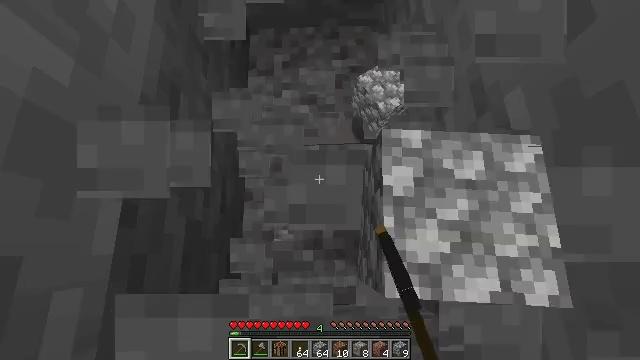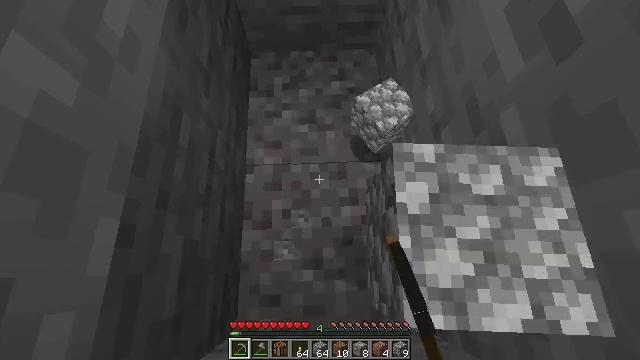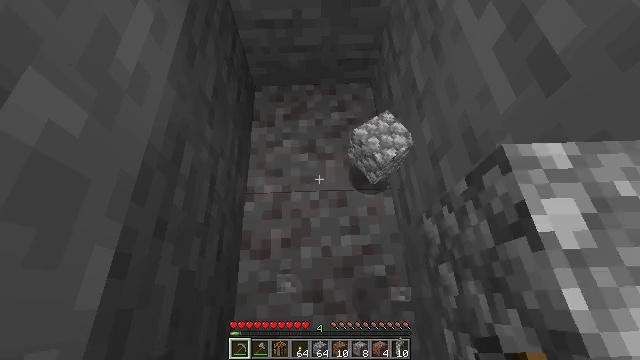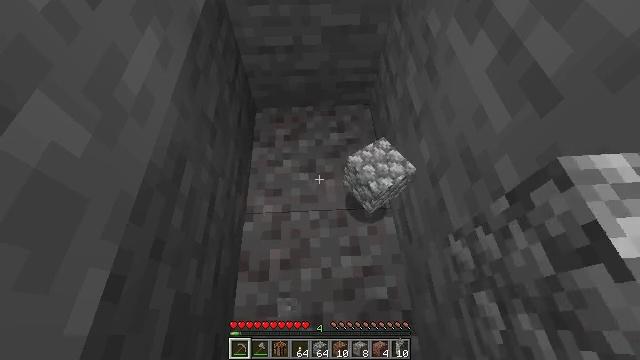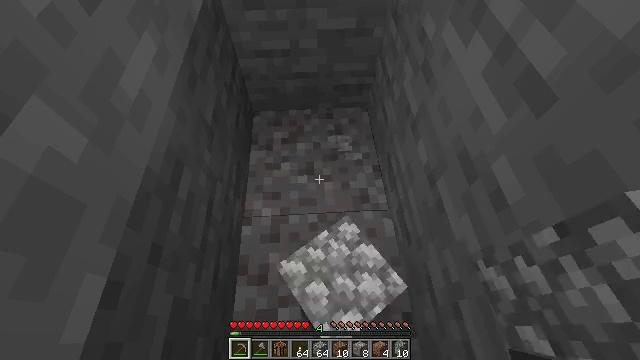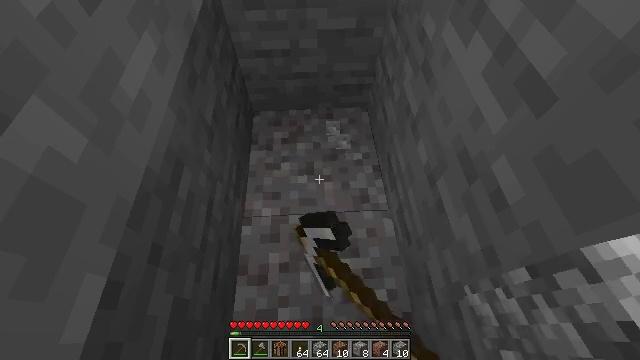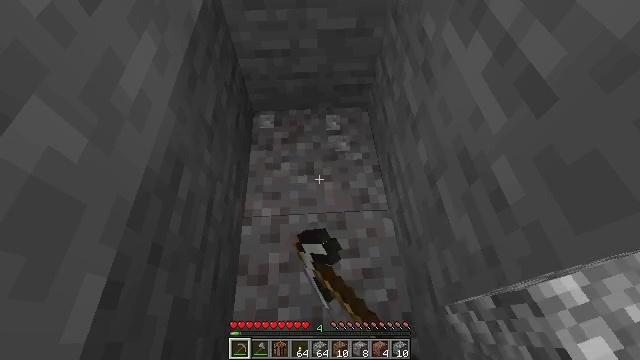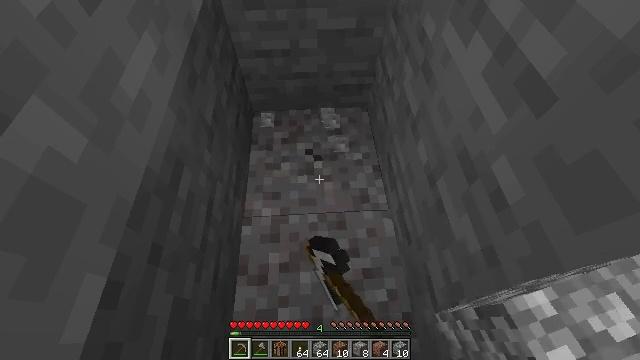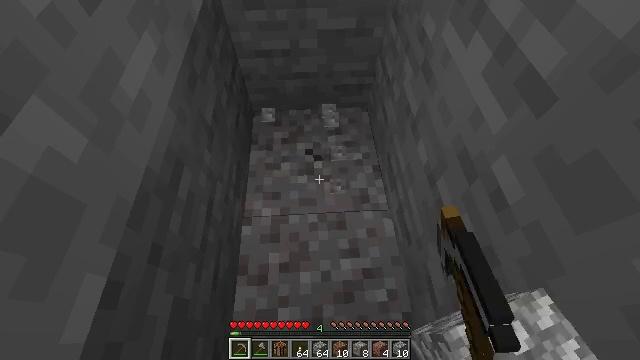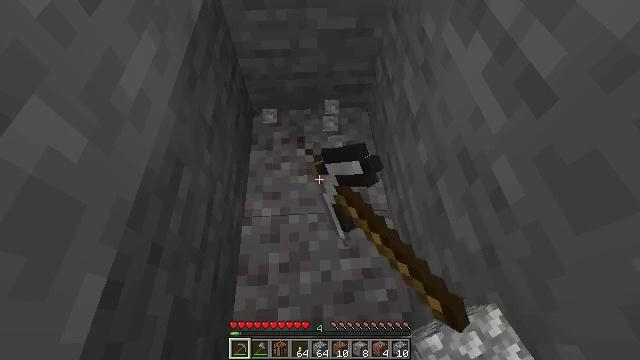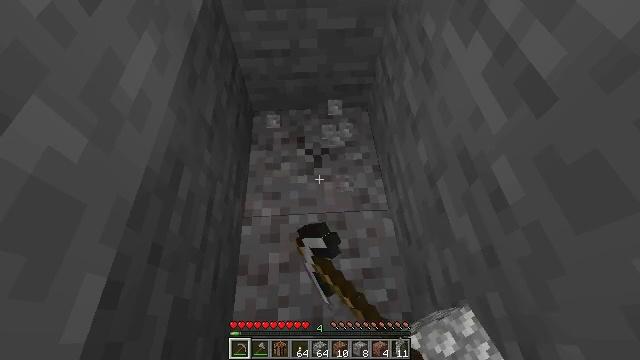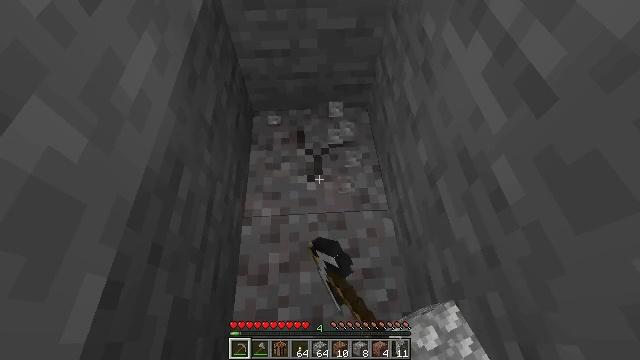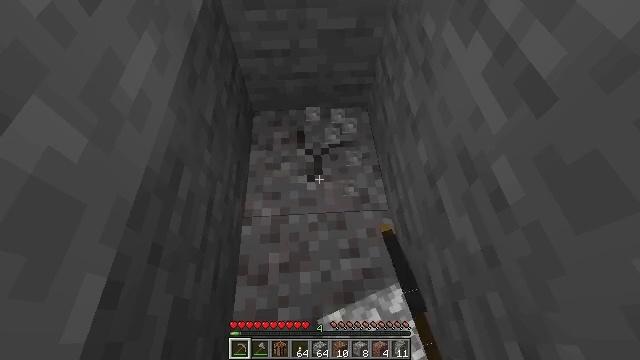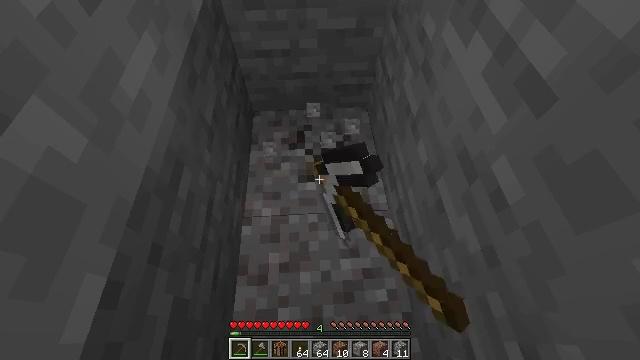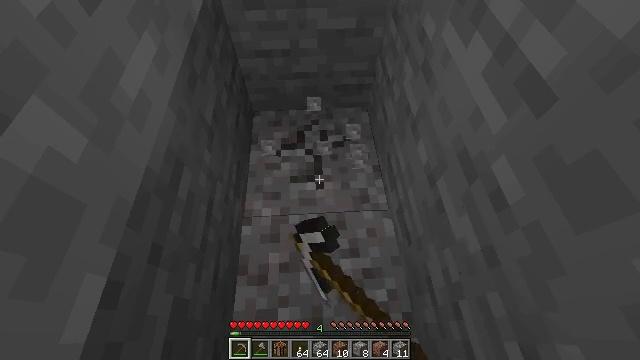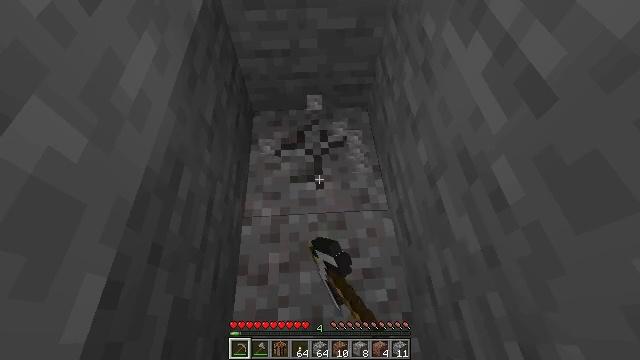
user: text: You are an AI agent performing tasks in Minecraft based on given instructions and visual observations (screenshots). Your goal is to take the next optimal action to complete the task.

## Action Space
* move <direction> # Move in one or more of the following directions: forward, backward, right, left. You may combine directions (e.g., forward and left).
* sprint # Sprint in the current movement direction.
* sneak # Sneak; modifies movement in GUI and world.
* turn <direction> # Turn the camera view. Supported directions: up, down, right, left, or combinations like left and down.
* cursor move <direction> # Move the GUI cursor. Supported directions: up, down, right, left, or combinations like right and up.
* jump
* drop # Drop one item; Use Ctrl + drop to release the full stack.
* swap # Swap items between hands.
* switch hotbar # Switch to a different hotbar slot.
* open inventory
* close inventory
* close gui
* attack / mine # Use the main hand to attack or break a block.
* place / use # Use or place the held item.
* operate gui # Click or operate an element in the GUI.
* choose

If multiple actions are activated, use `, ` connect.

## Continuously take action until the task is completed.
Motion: motion action
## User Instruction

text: Collect gravel for your inventory.
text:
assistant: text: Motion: turn up
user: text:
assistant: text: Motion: turn up
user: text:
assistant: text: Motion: turn up
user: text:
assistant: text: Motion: attack / mine
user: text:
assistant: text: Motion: attack / mine
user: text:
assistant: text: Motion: attack / mine
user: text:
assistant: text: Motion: attack / mine
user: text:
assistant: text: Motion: attack / mine
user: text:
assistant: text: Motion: attack / mine
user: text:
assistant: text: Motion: attack / mine
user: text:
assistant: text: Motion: attack / mine
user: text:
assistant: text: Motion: attack / mine
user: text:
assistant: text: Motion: attack / mine
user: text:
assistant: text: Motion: attack / mine
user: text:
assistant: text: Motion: attack / mine
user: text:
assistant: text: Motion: attack / mine
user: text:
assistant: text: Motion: attack / mine
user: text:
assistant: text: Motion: attack / mine
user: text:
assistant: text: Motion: attack / mine
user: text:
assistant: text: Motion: attack / mine
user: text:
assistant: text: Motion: attack / mine
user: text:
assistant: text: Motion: attack / mine
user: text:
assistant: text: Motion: attack / mine
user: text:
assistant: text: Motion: attack / mine
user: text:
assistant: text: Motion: attack / mine
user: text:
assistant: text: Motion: attack / mine
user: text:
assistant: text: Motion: attack / mine
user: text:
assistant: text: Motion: turn down, attack / mine
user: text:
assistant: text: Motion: turn down, attack / mine
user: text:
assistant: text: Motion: turn left and down, attack / mine